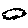
Label: cloud